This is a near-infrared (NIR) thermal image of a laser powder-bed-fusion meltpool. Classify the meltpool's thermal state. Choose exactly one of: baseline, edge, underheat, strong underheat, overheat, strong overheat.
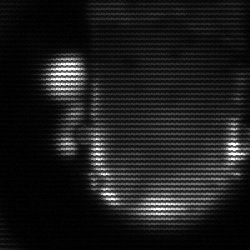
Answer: baseline